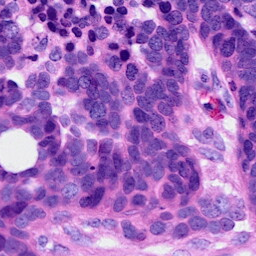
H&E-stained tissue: Ovarian